Question:
Given an object structure similar to this, how does one structure the API? Does the header, BookWishlists, have its own endpoint and the details, the WishlistEntries, are fetched seperately?
Also, how should the API be structure for the various types of WishlistEntries? Do we have one endpoint that accepts the "type" of entry to add?(POST /[EntryType]/[BaseBookId] as an example) Is it better to have a distinct endpoint for each type of entry?(POST /BookOnAmazon/[BookOnAmazon:Id])
A link to an api that does something like this would be appreciated as we've been unable to find one.
We're doing this in ASP.net Web API with a Phonegap/Javascript frontend if it's relevant.
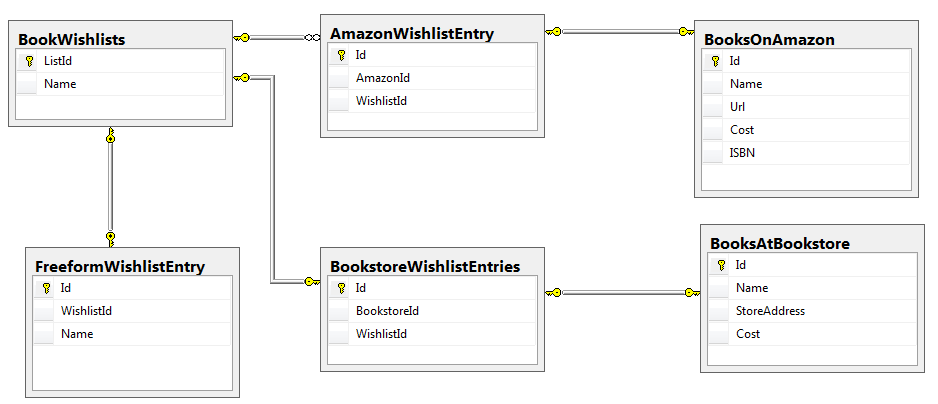
Answer: Each "resource" is An endpoint, and I think your URL structure for the wishlists looks fine.
I don't think mapping database tables directly to resources is always the right thing to do. You would be better off putting yourself in the mindset of the consumer of your API. What will they need to ask for?
It looks to me like you only have 2 resources
- -
With book being something that is actually part of a wishlist. You may or may not want to return all the book details with a wishlist entry, or perhaps just and ID which the consumer can then request. The latter would require more development effort/requests by the consumer, but will probably be more efficient.